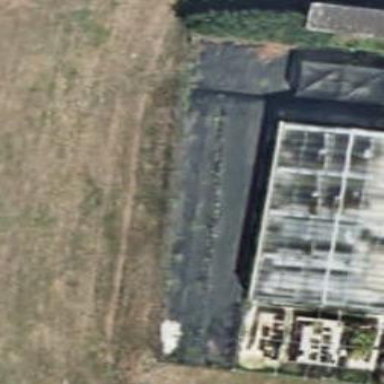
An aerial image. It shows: Greenhouse.